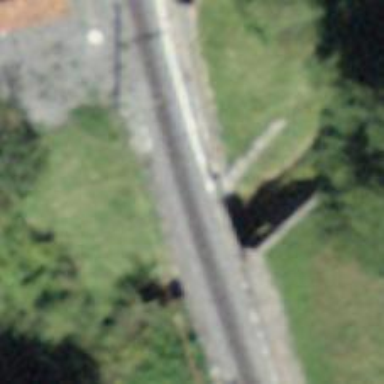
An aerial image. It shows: Narrow-gauge railway bridge with electrified contact lines over single track.